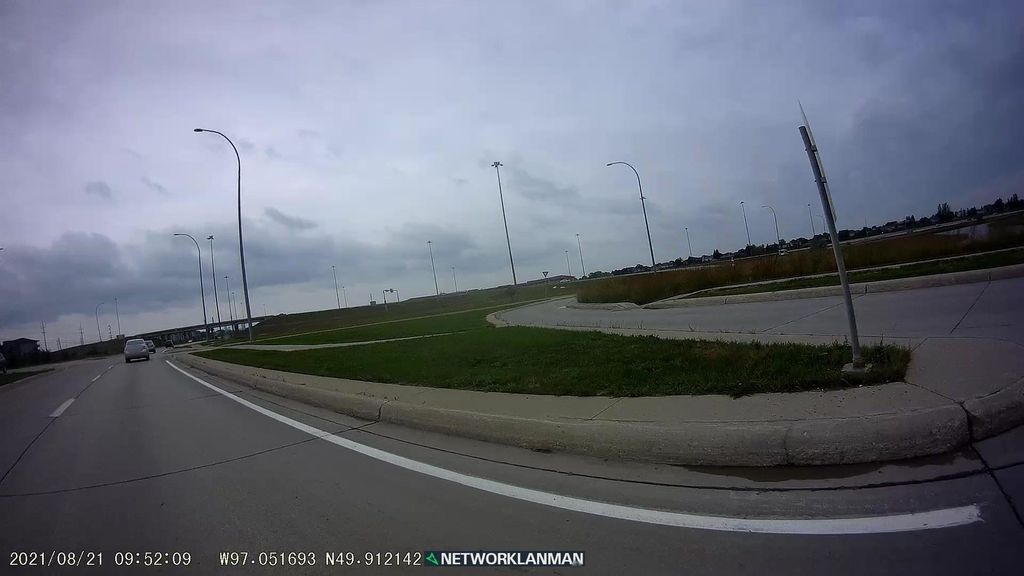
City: winnipeg